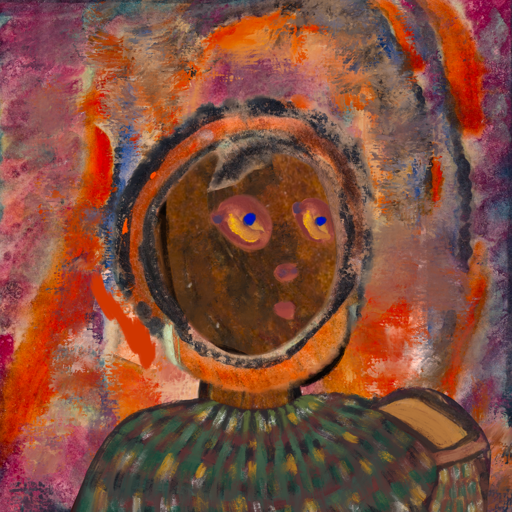
Background: Experience, Head And Neck Side: Mosgoul, Face Side: Mother_And_Son_Son, Bust: After_Raid, Hair Side: Childish, Head Accessory: Blank, Second Necklace: Blank, Necklace: Blank, Baby: Blank